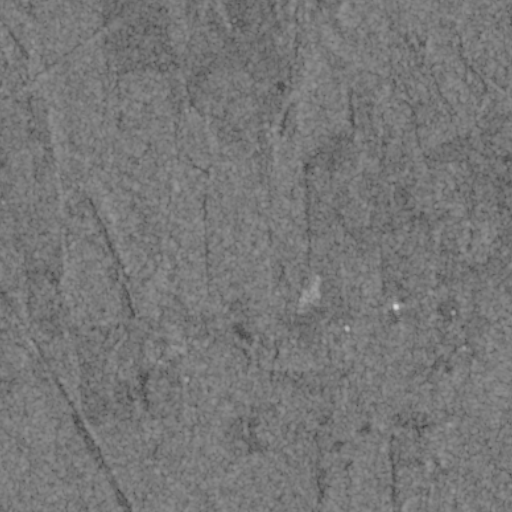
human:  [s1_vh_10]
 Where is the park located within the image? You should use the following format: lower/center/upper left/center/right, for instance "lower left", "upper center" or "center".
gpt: The park is located in the center right of the image.
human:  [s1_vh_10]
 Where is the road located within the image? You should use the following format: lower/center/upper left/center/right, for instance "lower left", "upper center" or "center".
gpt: There is no road in the image.

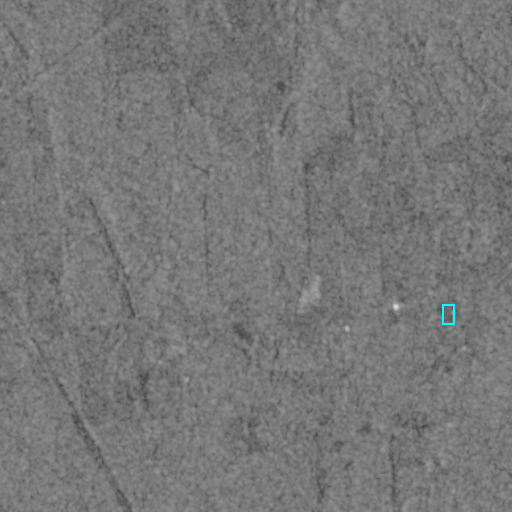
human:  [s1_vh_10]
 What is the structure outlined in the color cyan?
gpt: The structure outlined in cyan is a park.
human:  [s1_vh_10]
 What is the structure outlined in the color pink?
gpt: There is no pink outline.